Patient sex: M
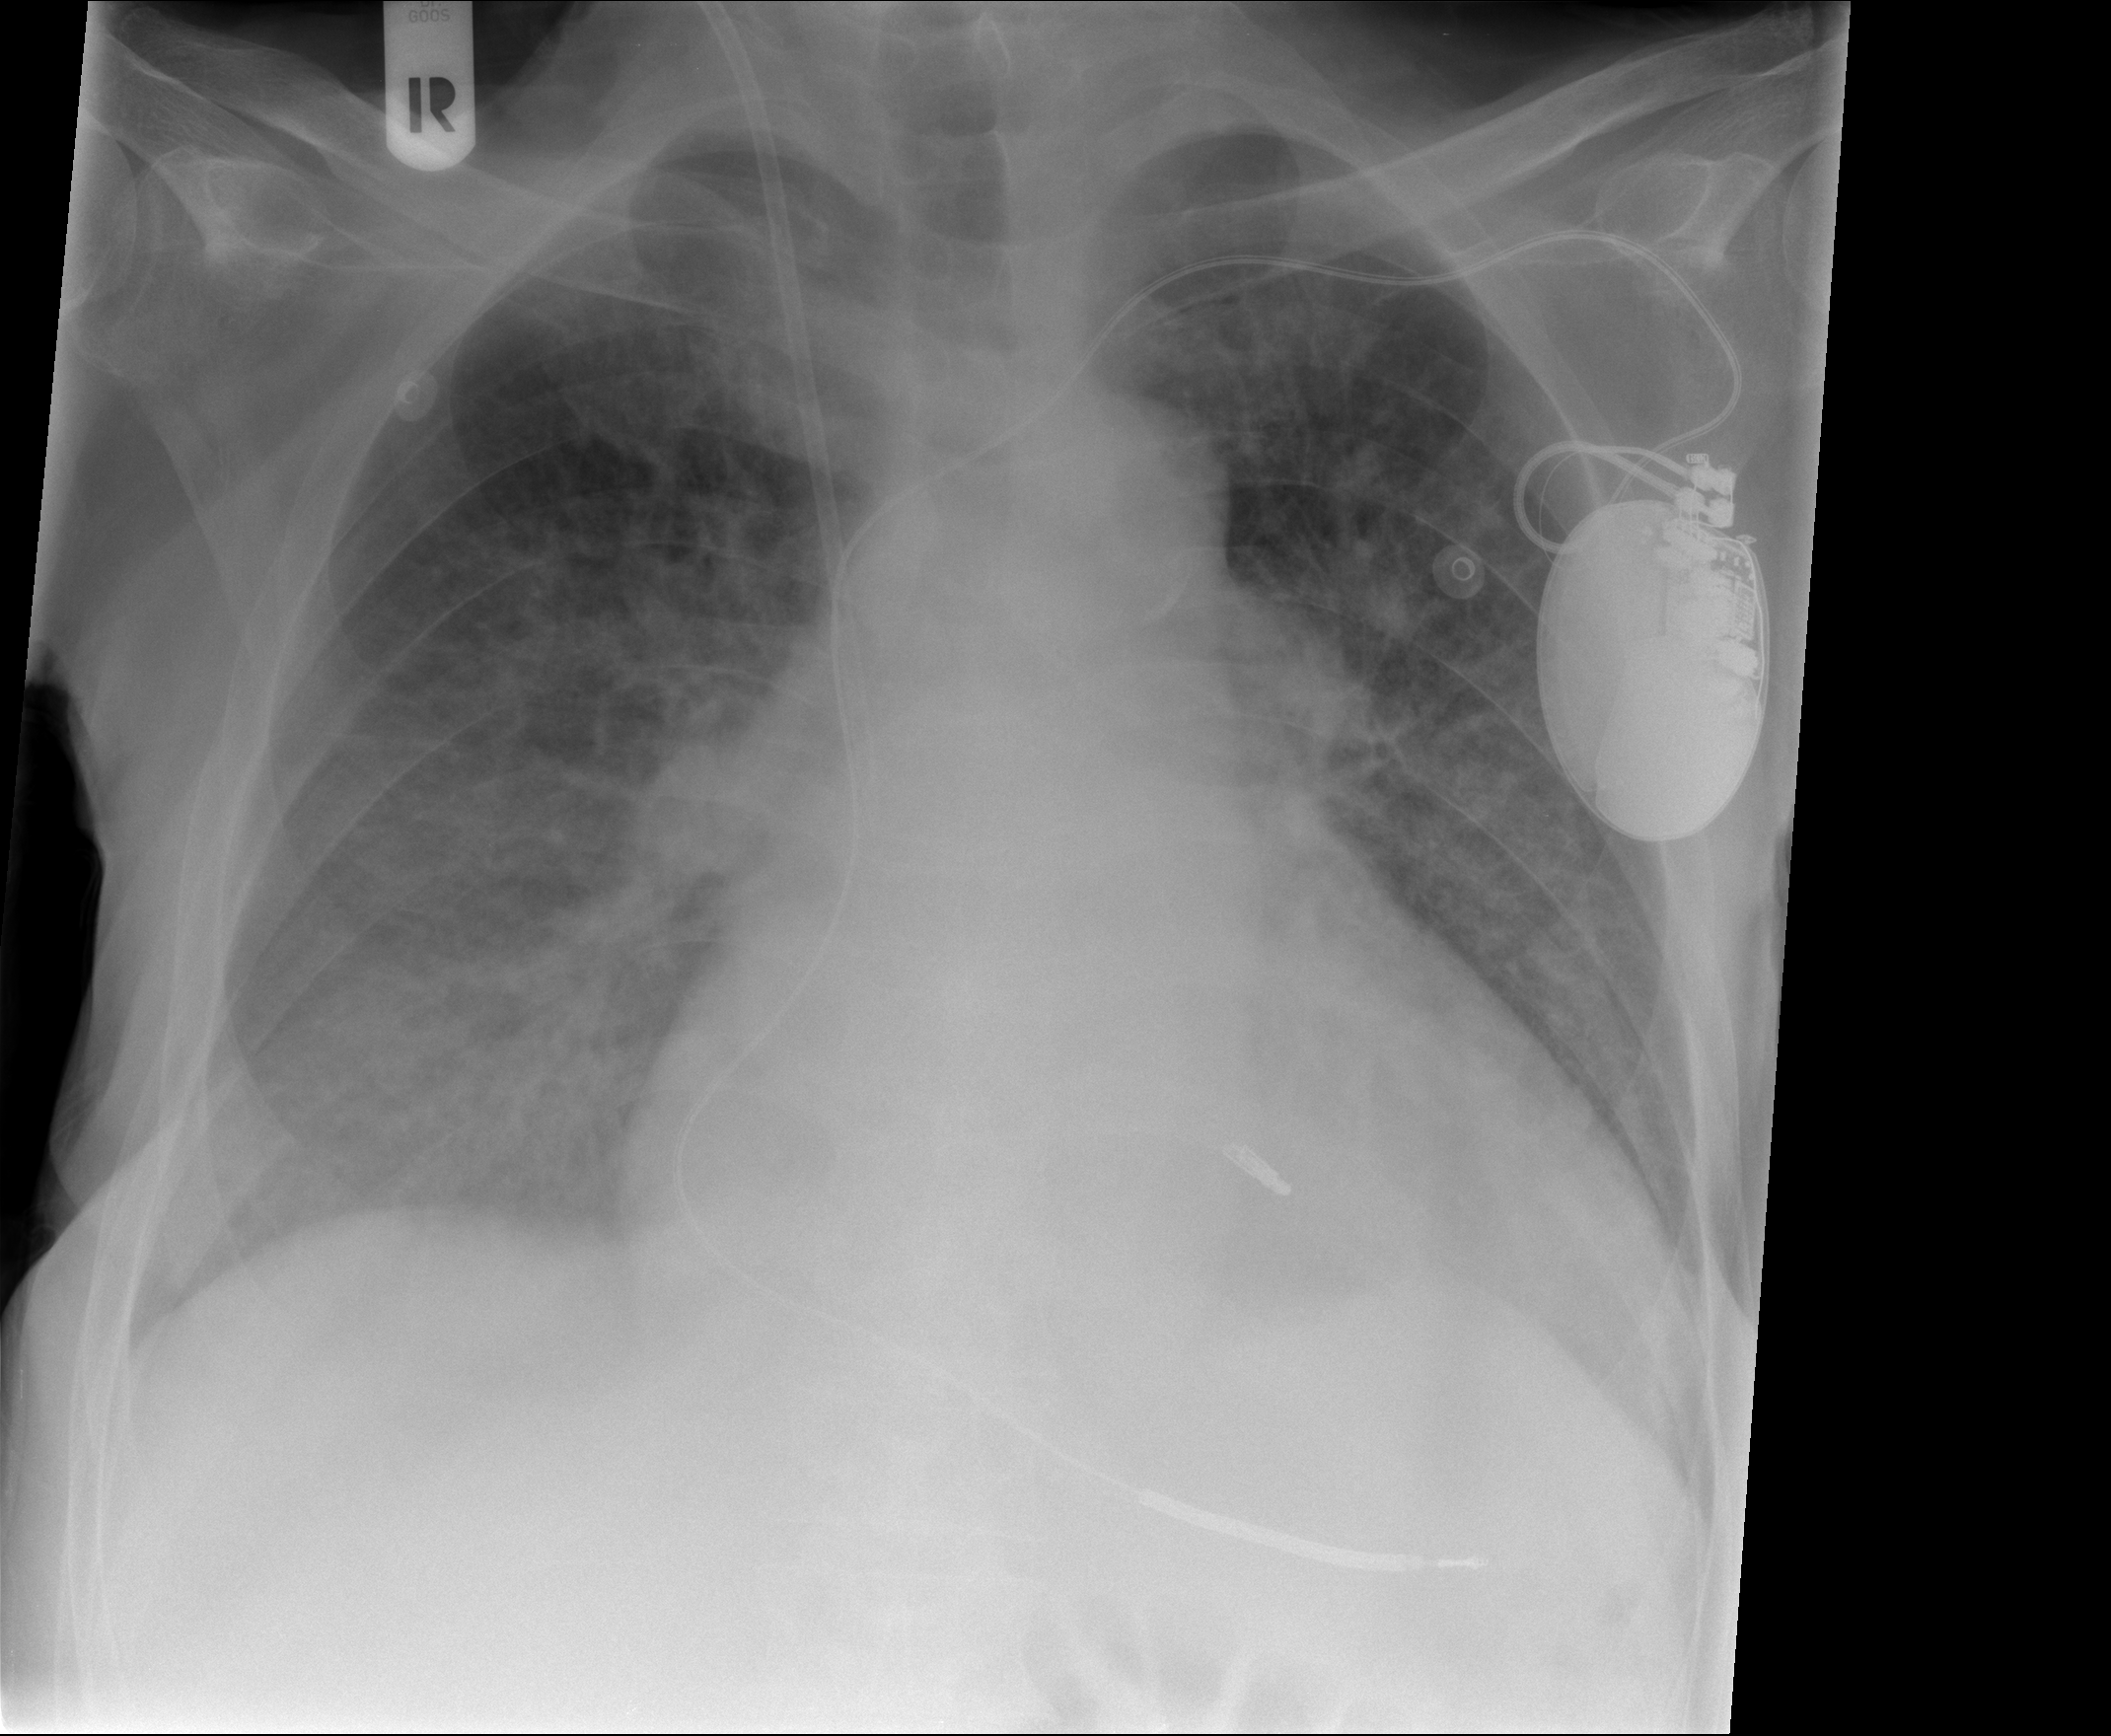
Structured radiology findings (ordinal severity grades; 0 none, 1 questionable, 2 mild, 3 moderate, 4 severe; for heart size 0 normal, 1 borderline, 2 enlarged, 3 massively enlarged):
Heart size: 2
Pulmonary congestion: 3
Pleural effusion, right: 2
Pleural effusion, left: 1
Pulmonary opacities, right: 2
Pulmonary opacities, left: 2
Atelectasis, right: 2
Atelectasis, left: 2